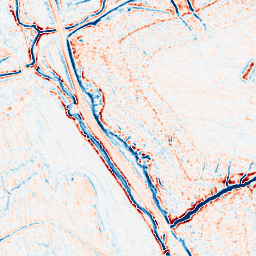
Category: edge_preserving
Decomposition family: bilateral
Decomposition parameters: d: 9
sigma_color: 150
sigma_space: 25
Upsampling method: cubic_mitchell
Upsampling parameters: scale: 8
Upsampling scale: 8